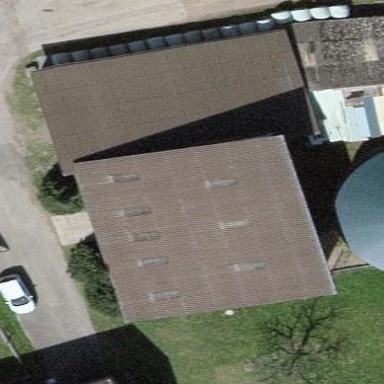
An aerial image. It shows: Farm building.